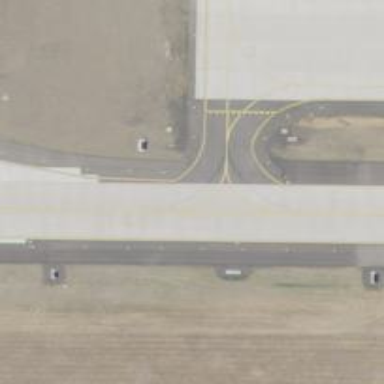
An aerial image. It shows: View of taxiway at the airport.